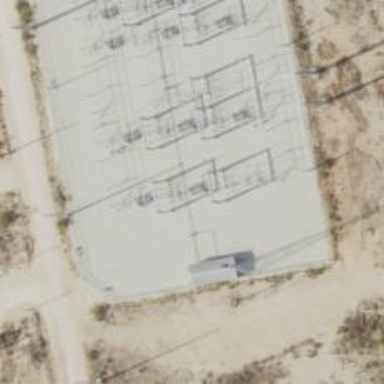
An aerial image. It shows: Switch for power supply.